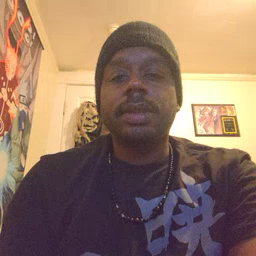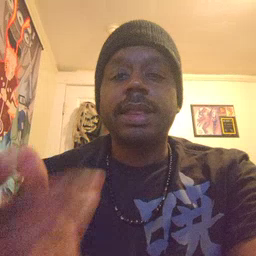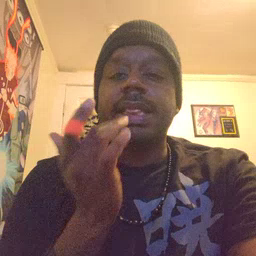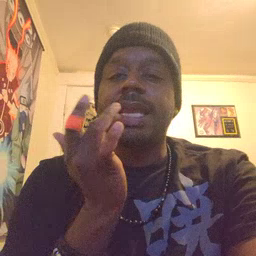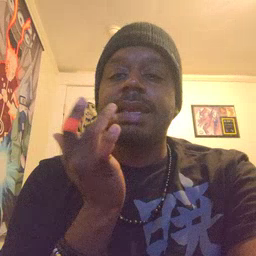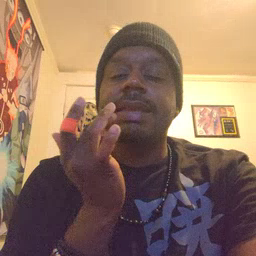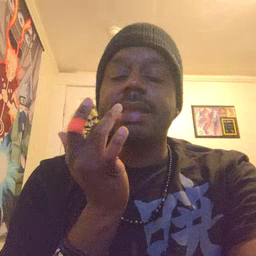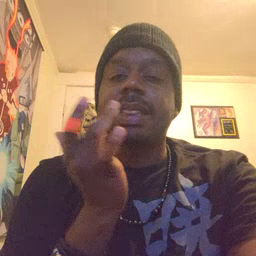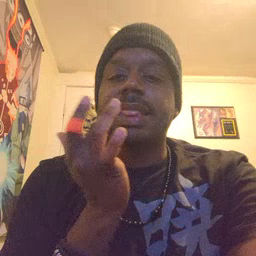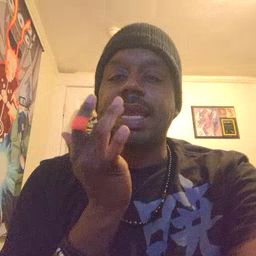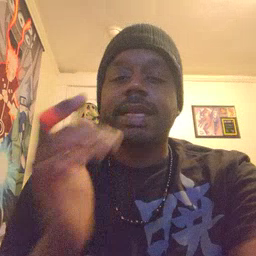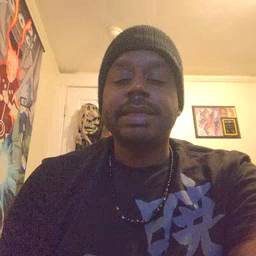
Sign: taste